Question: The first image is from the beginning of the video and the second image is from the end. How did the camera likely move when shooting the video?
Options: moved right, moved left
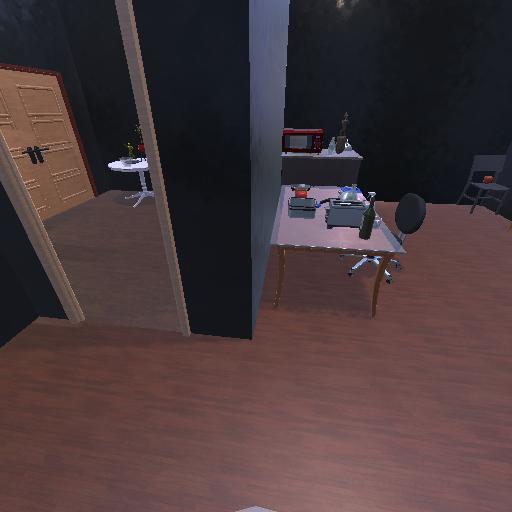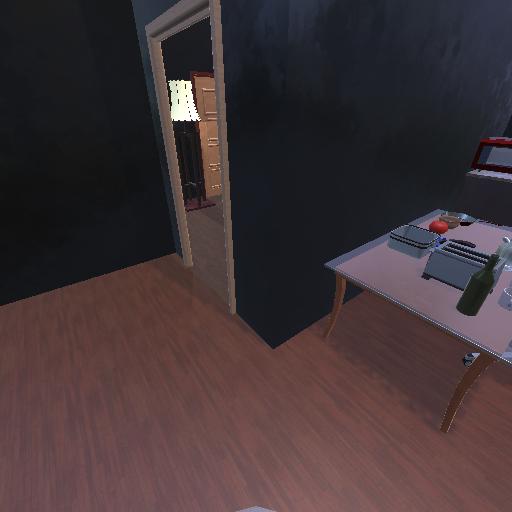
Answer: moved right